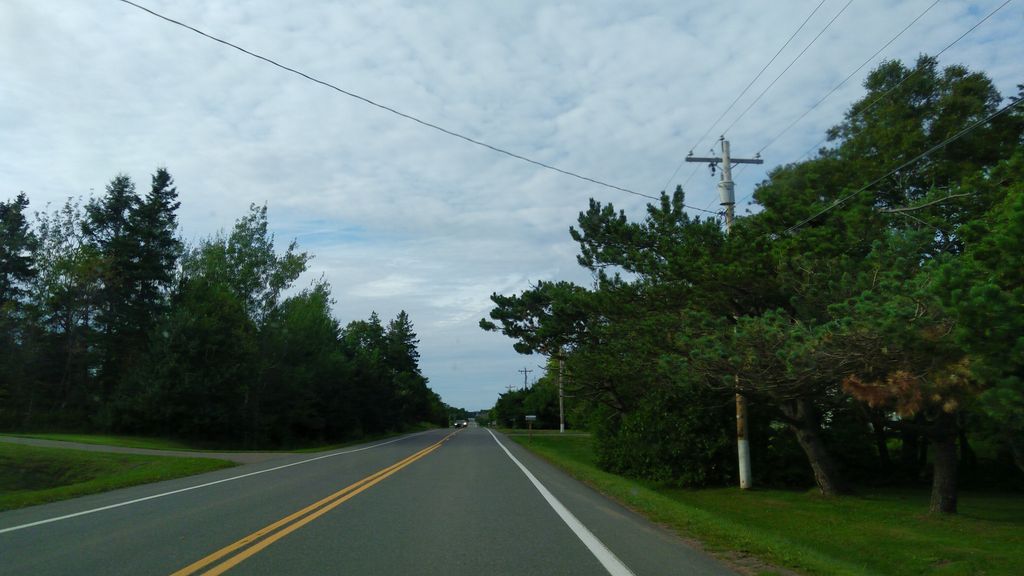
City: charlottetown